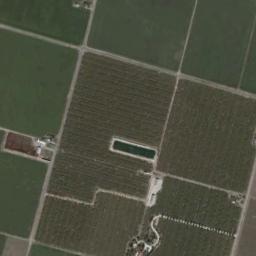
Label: rectangular_farmland